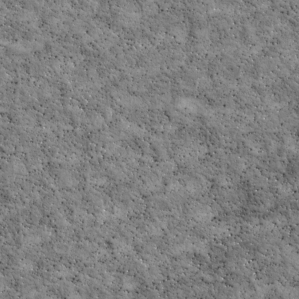
Label: non_frost